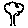
Label: tree